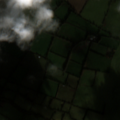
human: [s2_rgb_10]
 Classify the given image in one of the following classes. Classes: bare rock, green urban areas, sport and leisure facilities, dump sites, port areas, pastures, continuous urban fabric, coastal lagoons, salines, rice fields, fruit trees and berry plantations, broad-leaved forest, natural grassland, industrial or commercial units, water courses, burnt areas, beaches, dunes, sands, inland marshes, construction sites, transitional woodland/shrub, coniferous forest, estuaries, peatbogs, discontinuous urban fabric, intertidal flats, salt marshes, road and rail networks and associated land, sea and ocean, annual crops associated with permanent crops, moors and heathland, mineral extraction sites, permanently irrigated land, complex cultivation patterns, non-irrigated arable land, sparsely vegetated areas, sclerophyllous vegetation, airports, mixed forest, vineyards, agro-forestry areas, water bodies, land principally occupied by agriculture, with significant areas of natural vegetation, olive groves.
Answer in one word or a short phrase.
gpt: mineral extraction sites, non-irrigated arable land, pastures